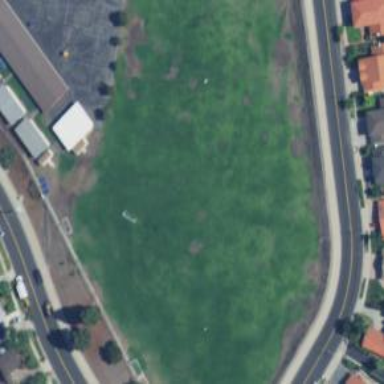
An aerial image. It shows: Grassy pitch for various sports activities.